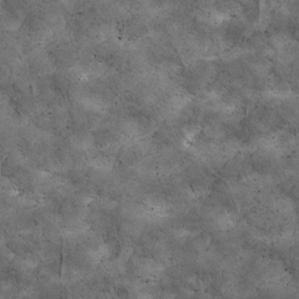
Label: non_frost